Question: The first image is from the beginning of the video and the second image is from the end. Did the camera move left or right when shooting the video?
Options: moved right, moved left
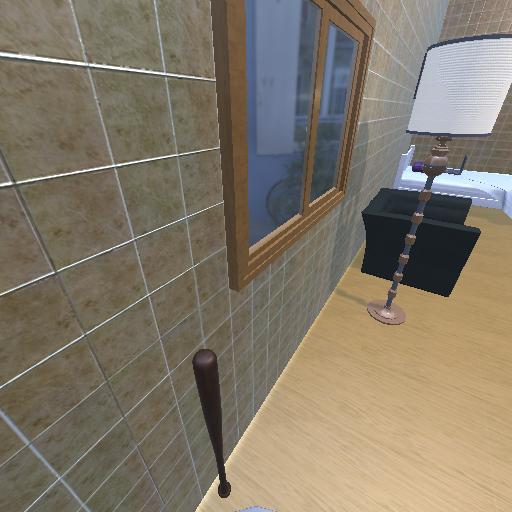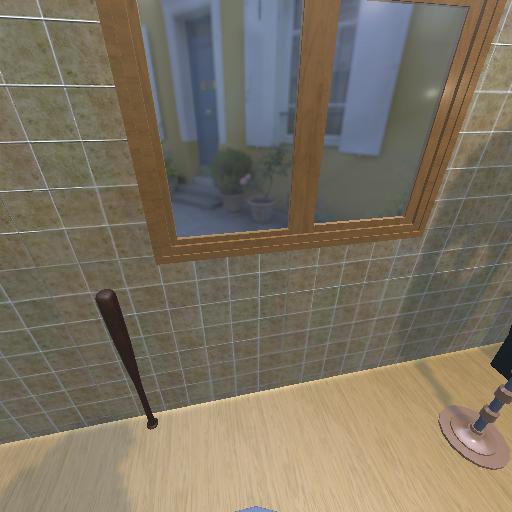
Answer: moved right